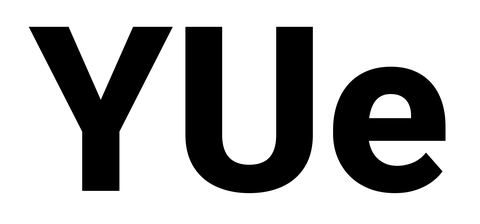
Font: Roboto_ExtraBold